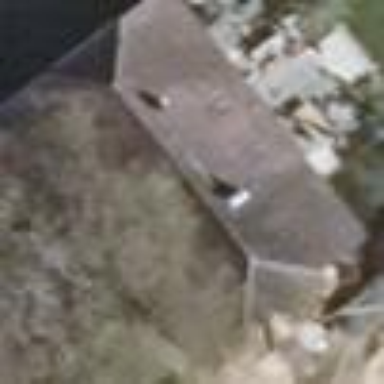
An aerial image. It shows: Beige house with half-hipped black roof oriented along one side.